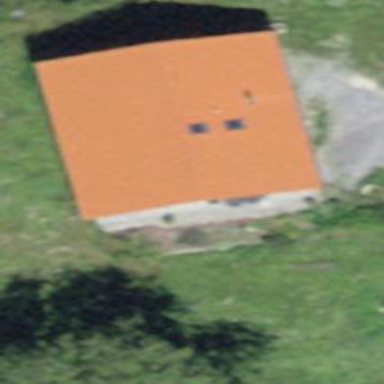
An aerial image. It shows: Building with gabled roof made of tiles. The roof orientation is along the building.